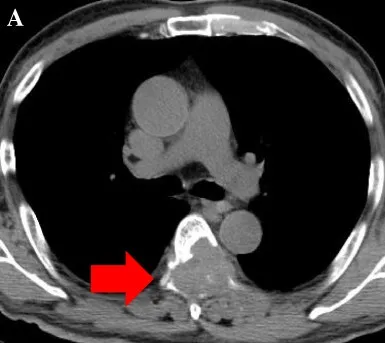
The patient underwent radiation therapy for spinal bone metastasis. The spinal compression from the RCC bone metastasis (A).
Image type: radiology (ct)